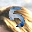
Label: 5